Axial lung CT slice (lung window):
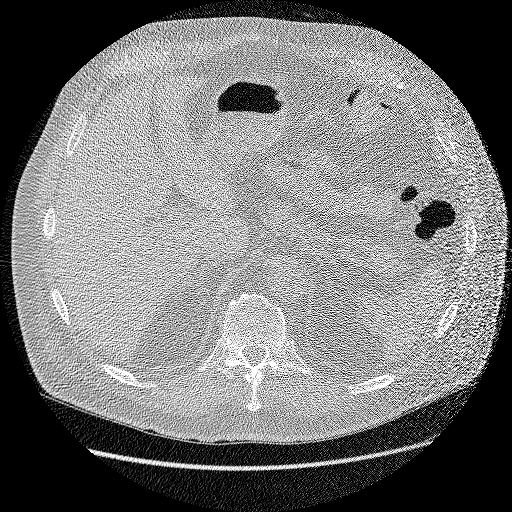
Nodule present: no